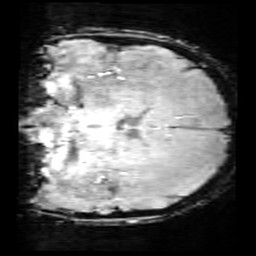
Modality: SWI
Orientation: coronal
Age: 12
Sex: female
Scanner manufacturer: siemens
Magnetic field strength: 3 T
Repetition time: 0.027 s
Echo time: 0.02 s